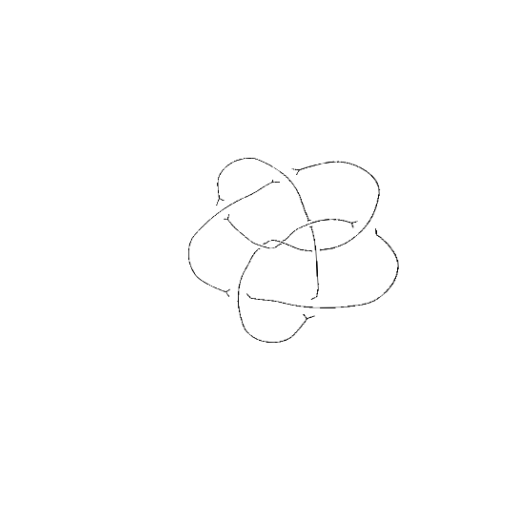
Crossing number: 9